Interaction volume radius: 10 \u00c5
Interaction volume height: 40 \u00c5
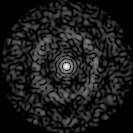
Disorder parameter: 0.8279